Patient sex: M
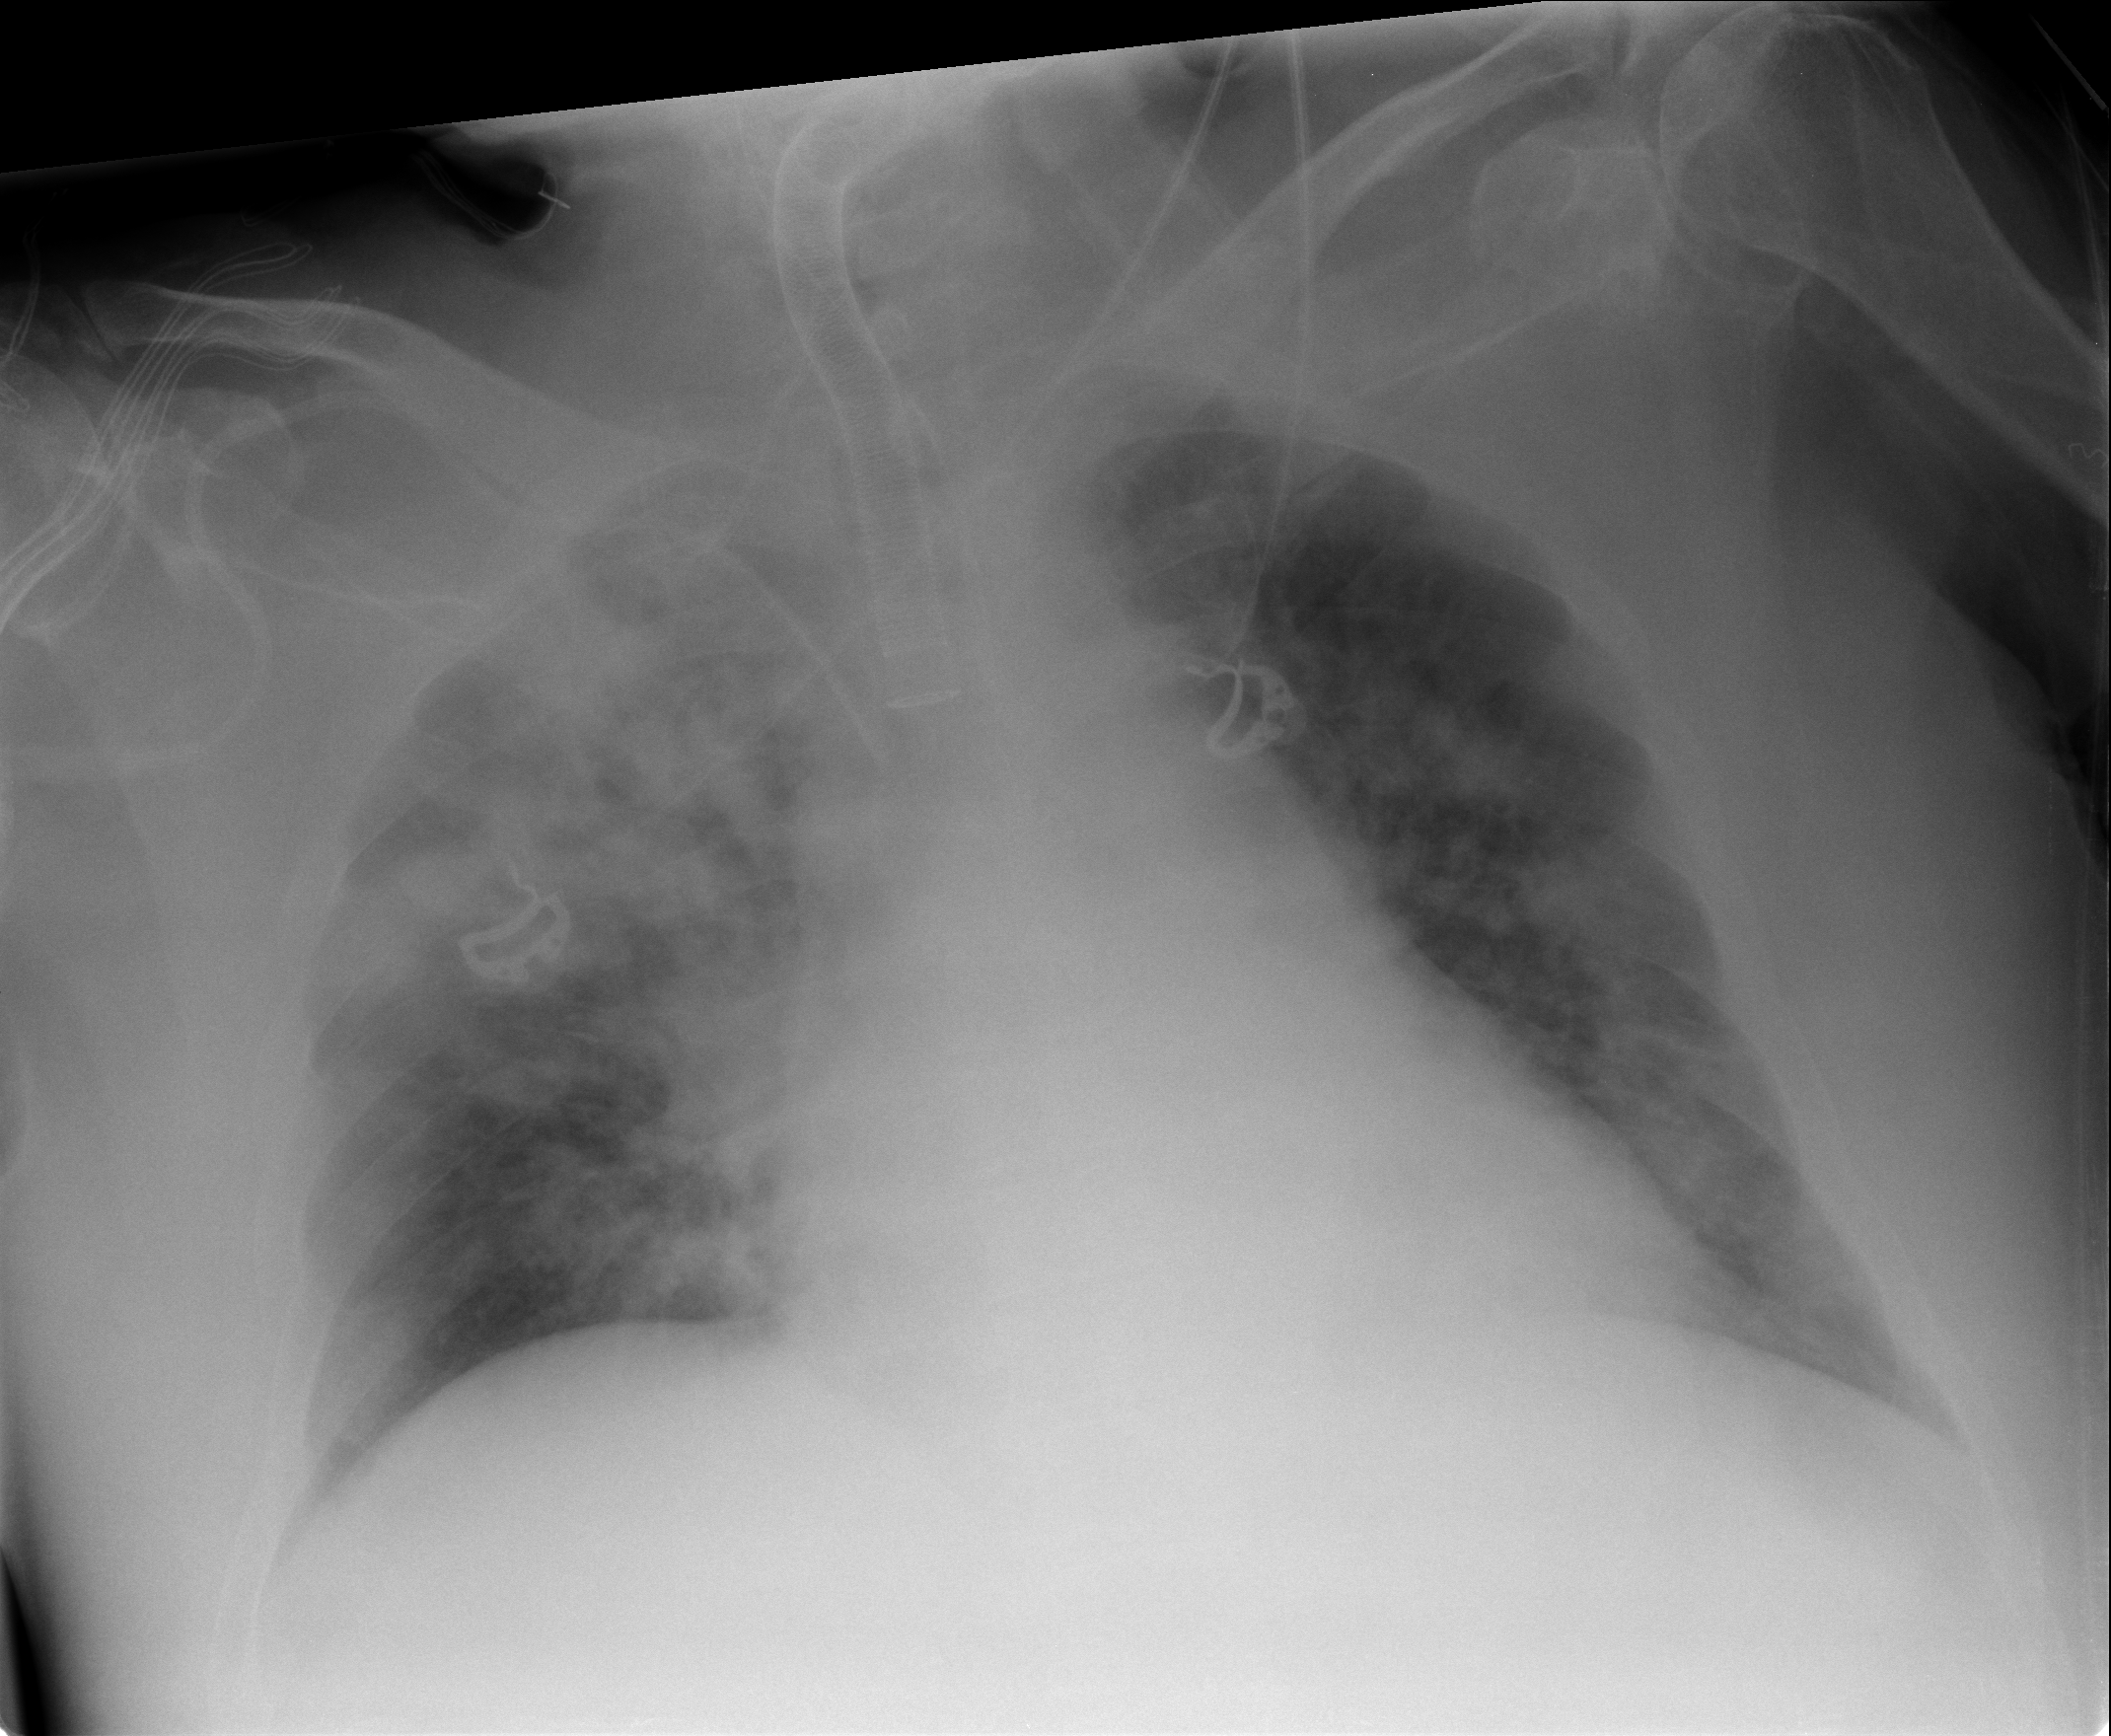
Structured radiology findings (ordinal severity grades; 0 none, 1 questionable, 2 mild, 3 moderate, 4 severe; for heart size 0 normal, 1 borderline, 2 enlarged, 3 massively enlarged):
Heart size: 1
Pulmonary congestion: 3
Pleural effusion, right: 0
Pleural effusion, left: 0
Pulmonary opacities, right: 4
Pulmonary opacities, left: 2
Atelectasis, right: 3
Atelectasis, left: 2